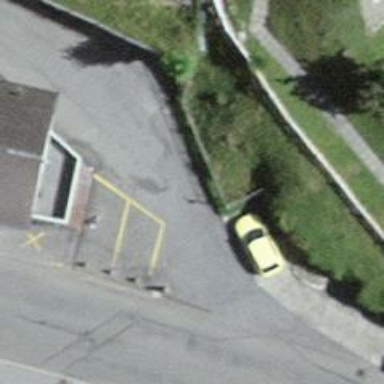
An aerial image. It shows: Alleyway designated as service road.